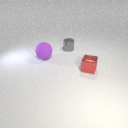
small red metal cube in front of small gray metal cylinder